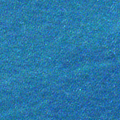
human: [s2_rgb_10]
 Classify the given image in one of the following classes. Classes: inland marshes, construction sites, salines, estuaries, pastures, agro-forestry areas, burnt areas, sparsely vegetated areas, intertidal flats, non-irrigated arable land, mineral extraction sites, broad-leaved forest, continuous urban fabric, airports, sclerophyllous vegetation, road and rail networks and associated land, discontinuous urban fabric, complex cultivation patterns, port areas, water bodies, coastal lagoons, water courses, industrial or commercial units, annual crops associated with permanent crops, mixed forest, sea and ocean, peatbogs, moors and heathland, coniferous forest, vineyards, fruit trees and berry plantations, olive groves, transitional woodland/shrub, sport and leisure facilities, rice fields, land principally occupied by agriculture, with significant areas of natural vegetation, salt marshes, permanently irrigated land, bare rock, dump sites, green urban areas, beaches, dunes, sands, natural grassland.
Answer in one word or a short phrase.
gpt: sea and ocean